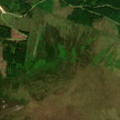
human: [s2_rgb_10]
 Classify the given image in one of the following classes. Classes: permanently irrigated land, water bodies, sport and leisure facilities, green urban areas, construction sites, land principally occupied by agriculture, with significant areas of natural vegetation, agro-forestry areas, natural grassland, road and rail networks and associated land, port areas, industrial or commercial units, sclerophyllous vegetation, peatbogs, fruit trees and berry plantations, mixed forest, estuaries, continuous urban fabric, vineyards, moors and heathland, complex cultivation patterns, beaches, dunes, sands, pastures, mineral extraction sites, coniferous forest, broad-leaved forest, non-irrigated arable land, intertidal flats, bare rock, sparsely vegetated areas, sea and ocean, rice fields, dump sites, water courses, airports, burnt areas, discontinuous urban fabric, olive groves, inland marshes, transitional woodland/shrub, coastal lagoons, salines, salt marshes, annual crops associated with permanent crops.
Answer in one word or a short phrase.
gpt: coniferous forest, moors and heathland, peatbogs